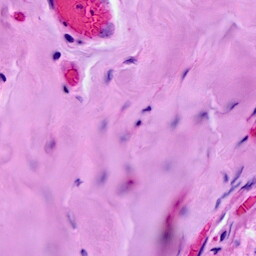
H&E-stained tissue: Breast